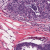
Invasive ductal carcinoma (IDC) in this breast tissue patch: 0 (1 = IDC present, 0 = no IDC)